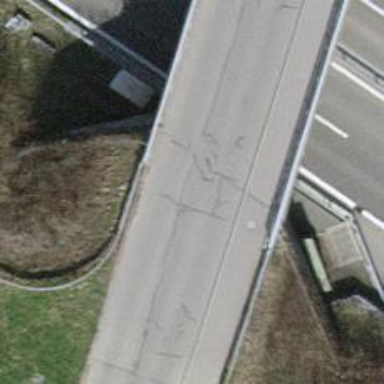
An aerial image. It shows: Unclassified road with asphalt surface crossing bridge.